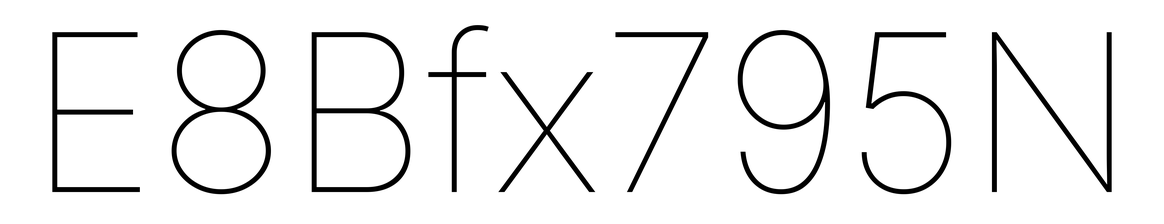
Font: Inter_Thin